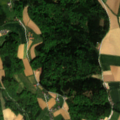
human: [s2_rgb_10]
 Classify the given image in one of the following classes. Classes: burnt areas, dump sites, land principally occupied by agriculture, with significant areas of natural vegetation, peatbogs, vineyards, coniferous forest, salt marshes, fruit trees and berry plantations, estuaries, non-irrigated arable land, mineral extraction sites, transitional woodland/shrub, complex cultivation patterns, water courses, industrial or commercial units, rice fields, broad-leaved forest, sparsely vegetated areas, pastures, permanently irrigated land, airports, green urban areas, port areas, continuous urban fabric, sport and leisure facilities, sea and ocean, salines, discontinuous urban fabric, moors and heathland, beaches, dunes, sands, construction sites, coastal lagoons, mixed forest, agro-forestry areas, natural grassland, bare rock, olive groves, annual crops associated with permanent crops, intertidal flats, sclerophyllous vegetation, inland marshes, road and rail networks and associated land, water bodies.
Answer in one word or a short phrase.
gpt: non-irrigated arable land, complex cultivation patterns, land principally occupied by agriculture, with significant areas of natural vegetation, broad-leaved forest